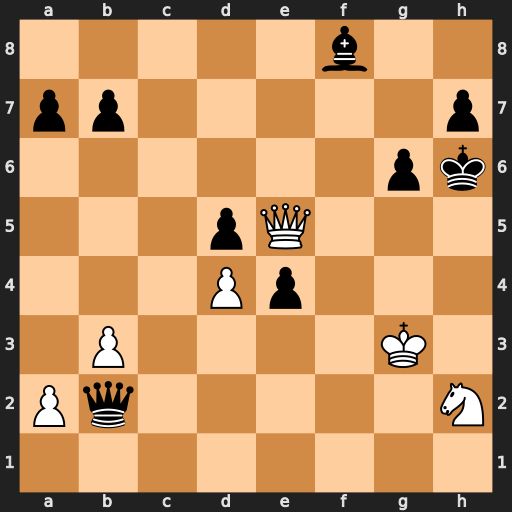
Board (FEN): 5b2/pp5p/6pk/3pQ3/3Pp3/1P4K1/Pq5N/8
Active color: w
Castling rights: -
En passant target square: -
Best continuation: Ng4#